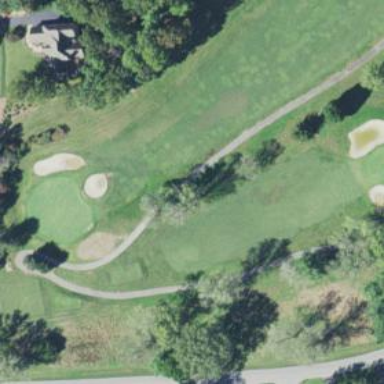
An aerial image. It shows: Golf fairway surrounded by grass.